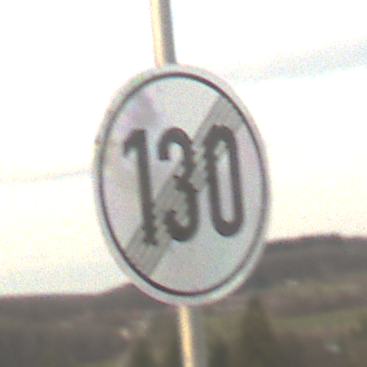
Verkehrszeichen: EndeGeschwindigkeit130
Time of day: SunriseSunset
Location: Outdoor (Nature)
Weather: PartlyCloudy
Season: NotSpecified
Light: Natural